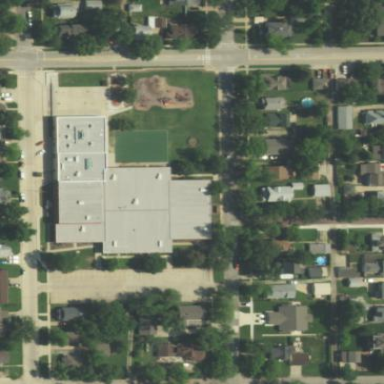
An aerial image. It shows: School building.